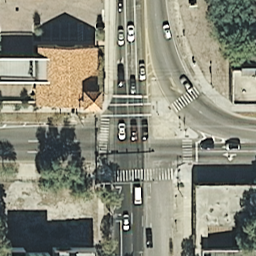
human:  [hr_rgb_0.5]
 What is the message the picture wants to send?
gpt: intersection